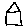
Label: house